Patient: sex M, age 77
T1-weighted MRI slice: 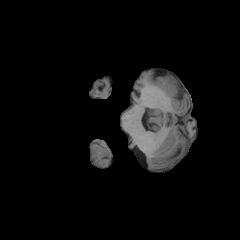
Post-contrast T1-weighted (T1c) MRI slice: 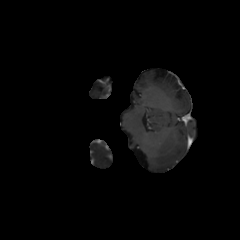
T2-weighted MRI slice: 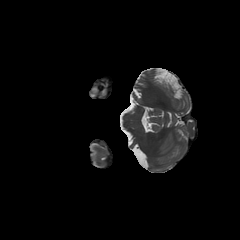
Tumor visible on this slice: no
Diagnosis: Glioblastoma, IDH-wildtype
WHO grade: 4